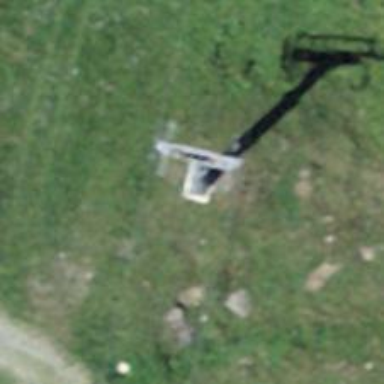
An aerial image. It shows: Pylon for aerialway.